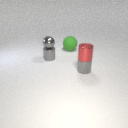
small gray metal cylinder in front of large green rubber sphere